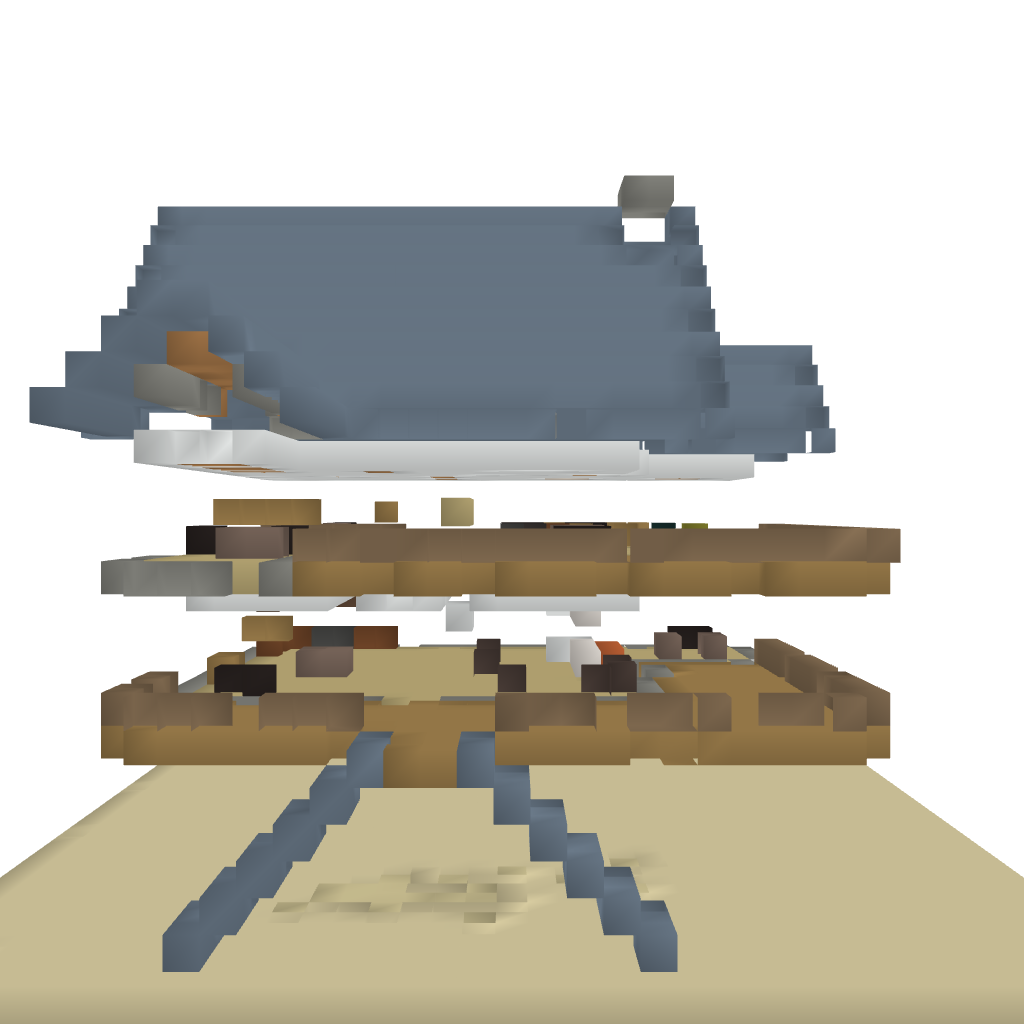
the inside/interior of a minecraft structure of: Beach House